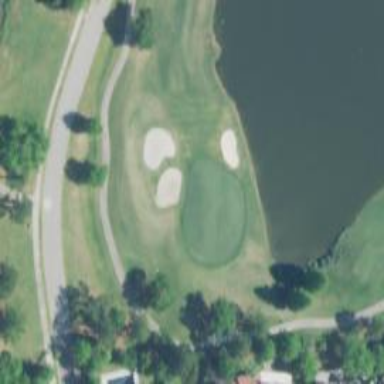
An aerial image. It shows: Golf hole.